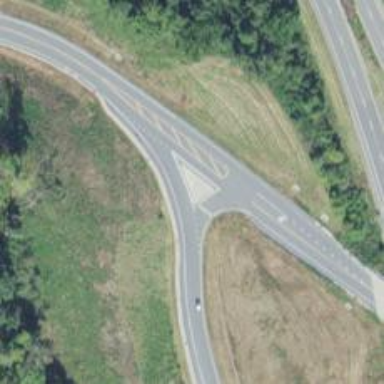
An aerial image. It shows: Asphalt trunk link road.